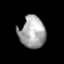
Tissue: prostate
Cell type: T cells
Senescence score: 0.3495
Nuclear area (px): 810
Mean DAPI intensity: 165.81